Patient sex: F
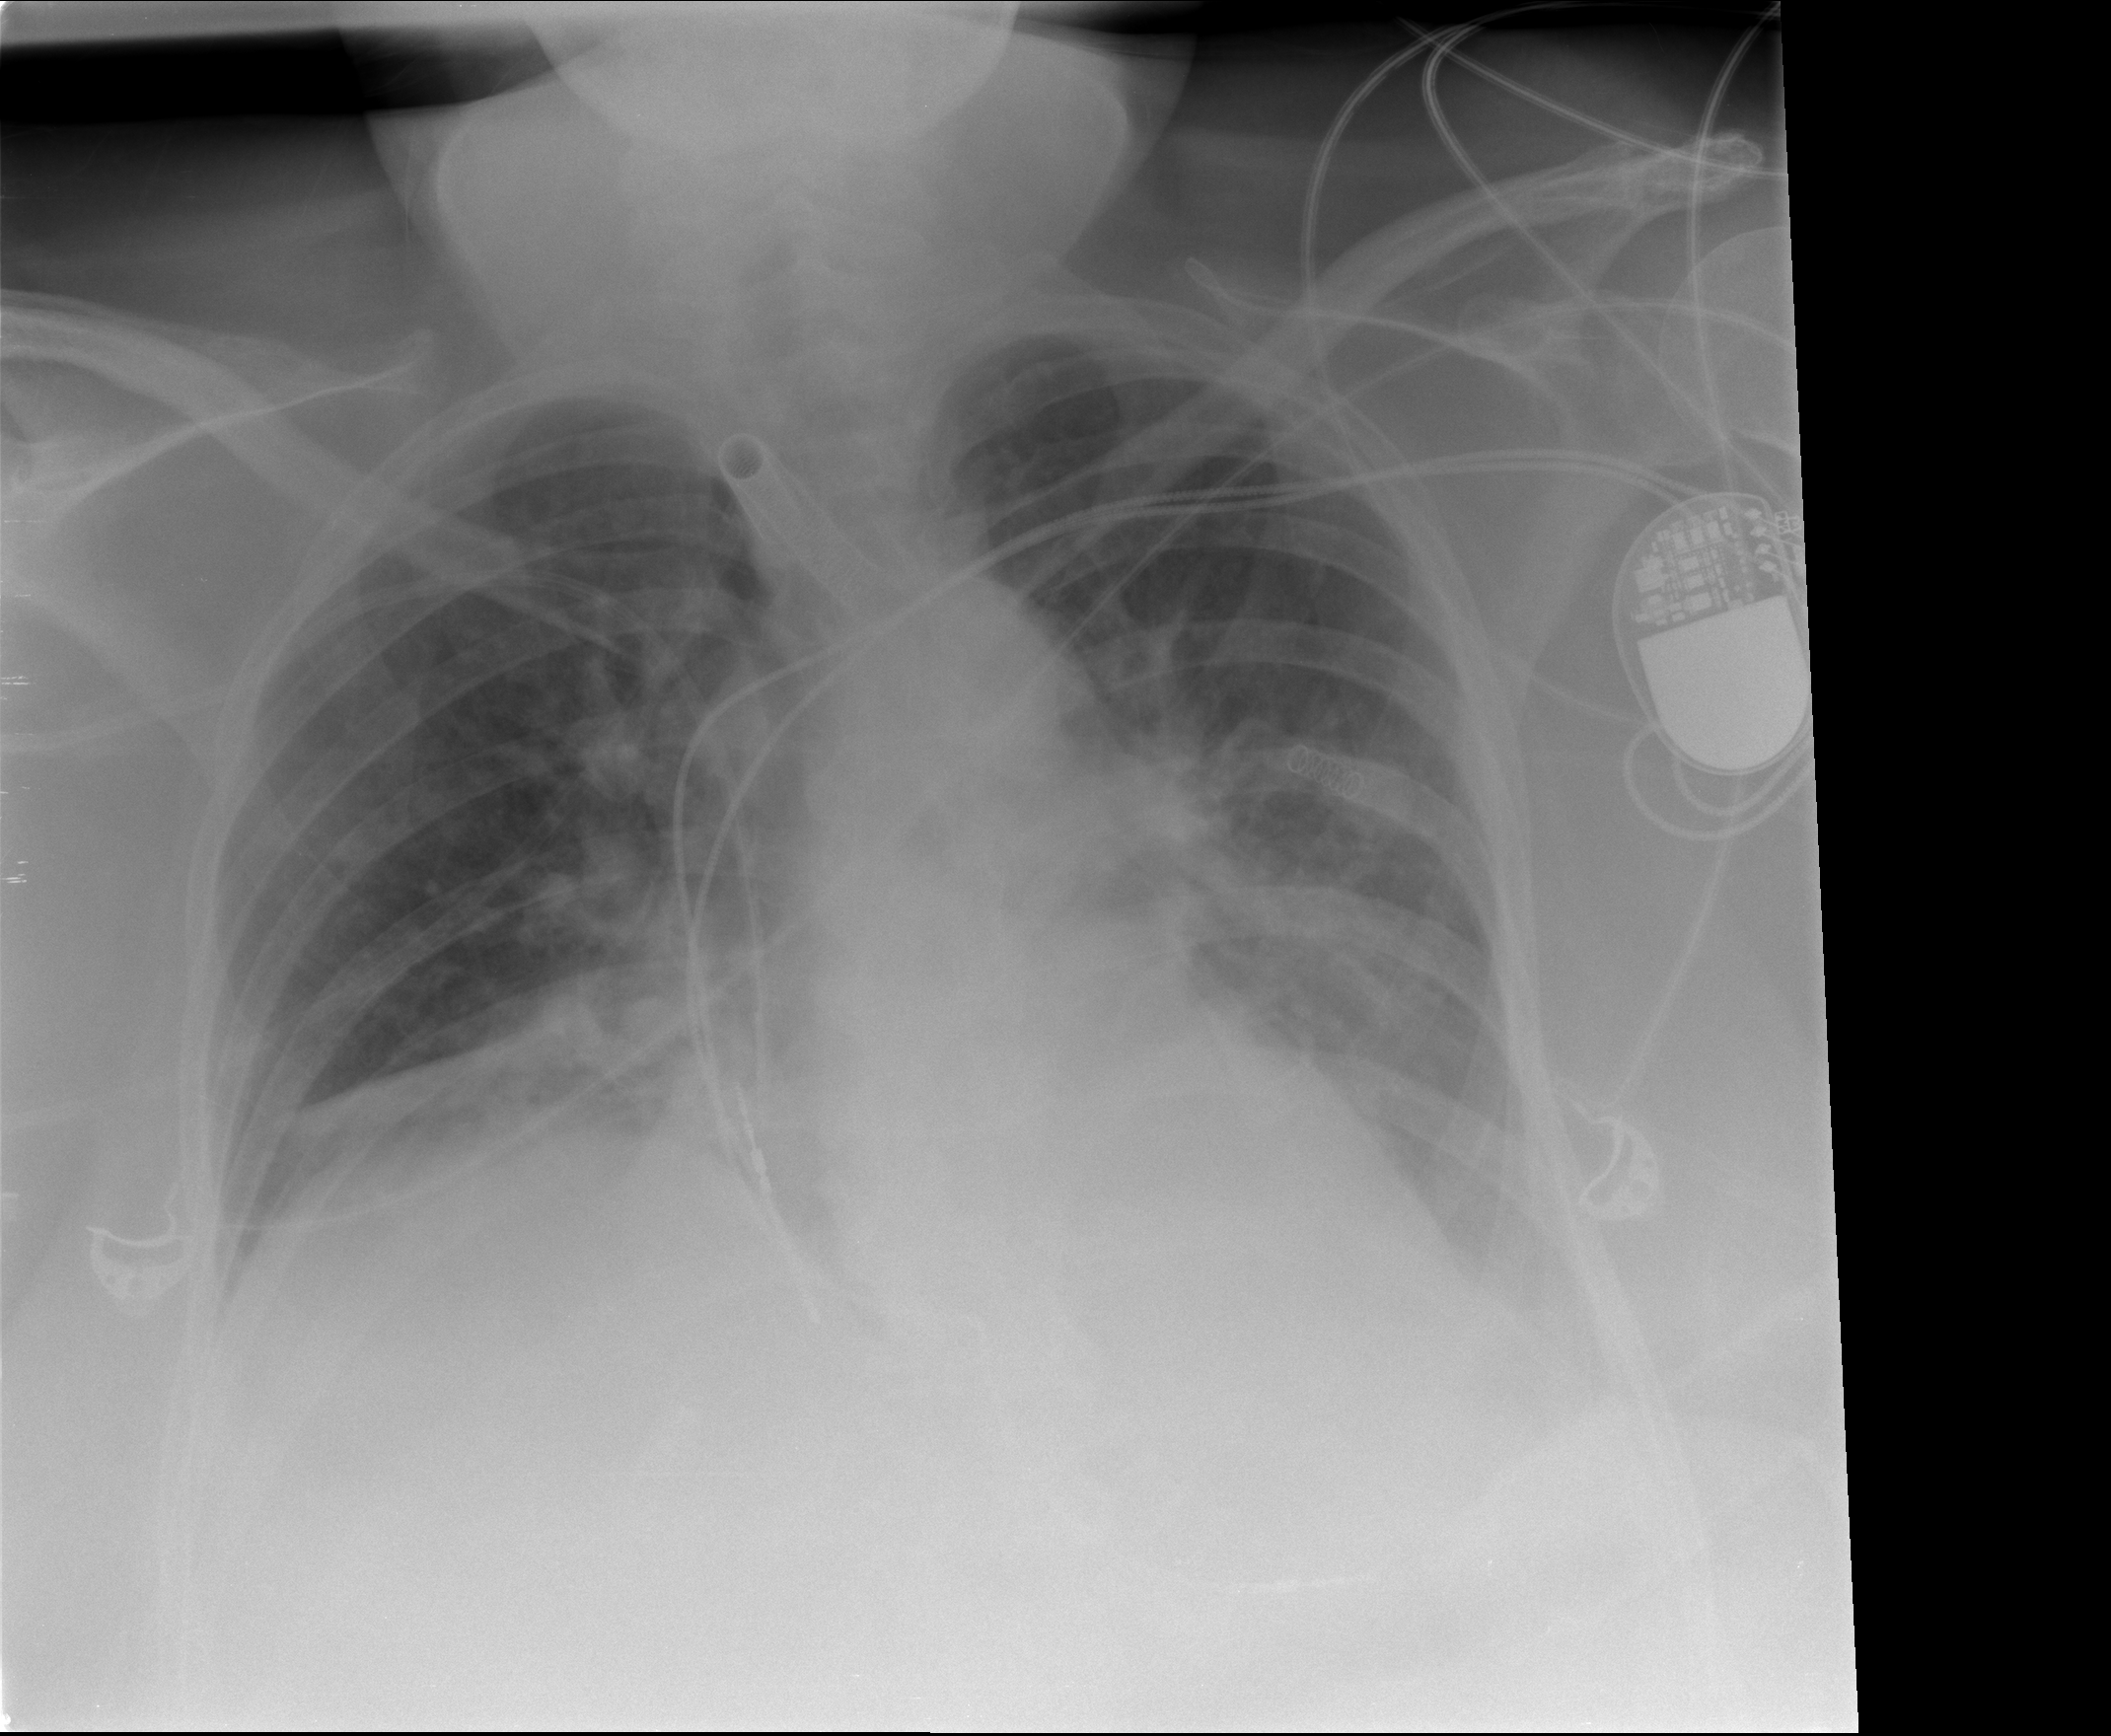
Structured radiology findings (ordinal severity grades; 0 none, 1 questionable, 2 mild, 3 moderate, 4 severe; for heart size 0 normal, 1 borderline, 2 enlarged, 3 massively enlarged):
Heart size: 0
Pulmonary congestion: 0
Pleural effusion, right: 2
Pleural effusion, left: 2
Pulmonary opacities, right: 1
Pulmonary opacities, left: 1
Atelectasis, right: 2
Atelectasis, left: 2